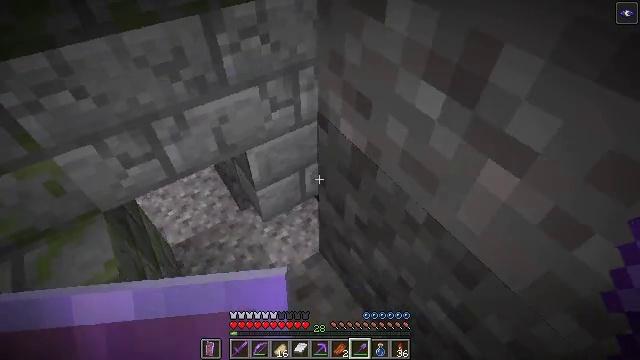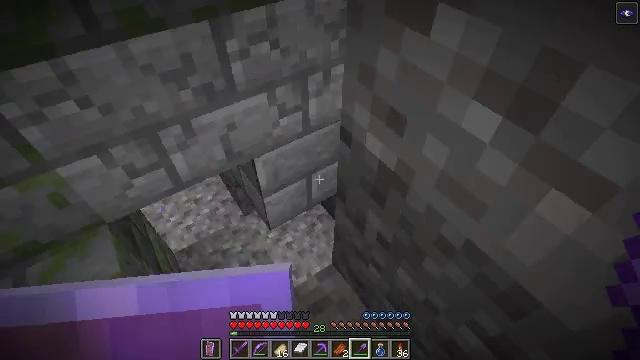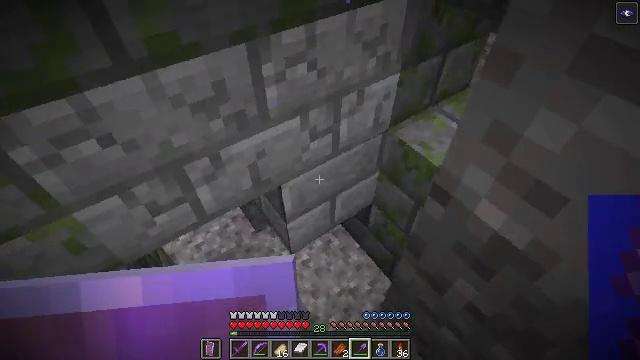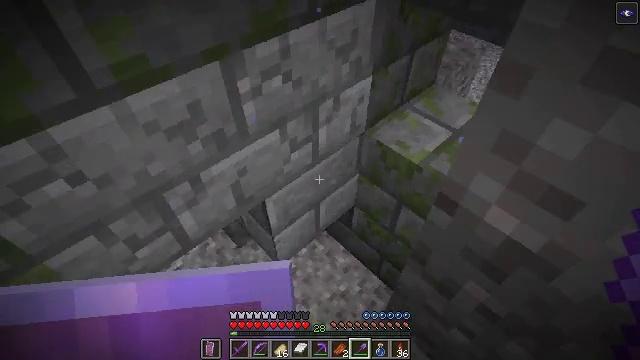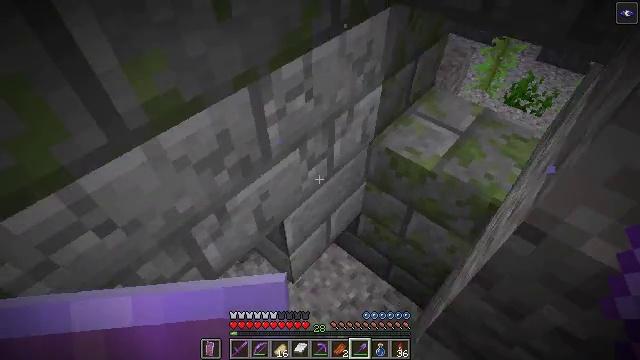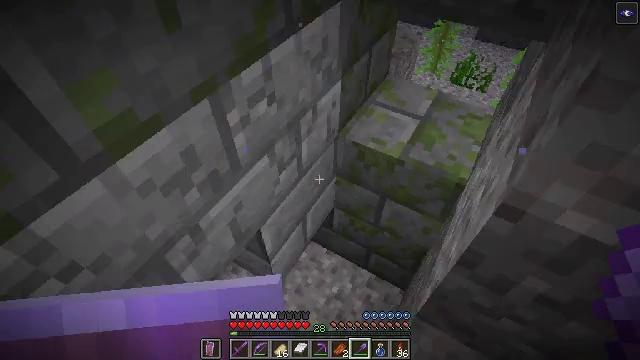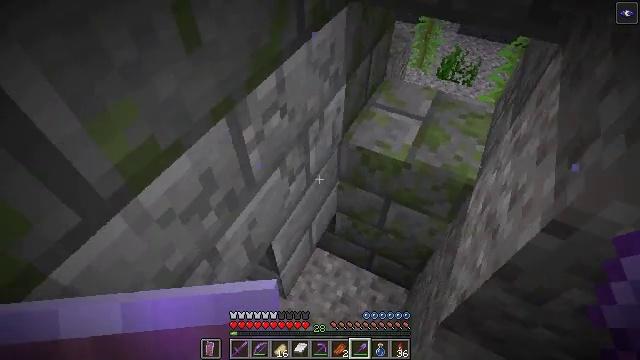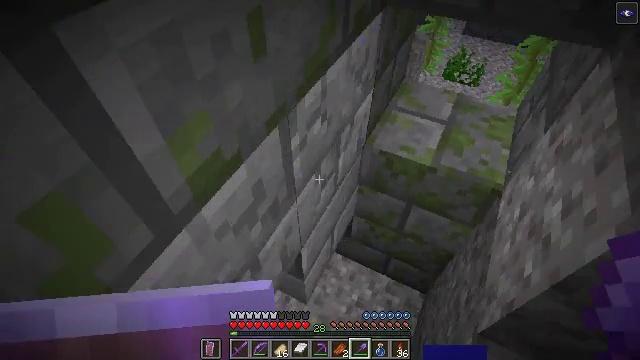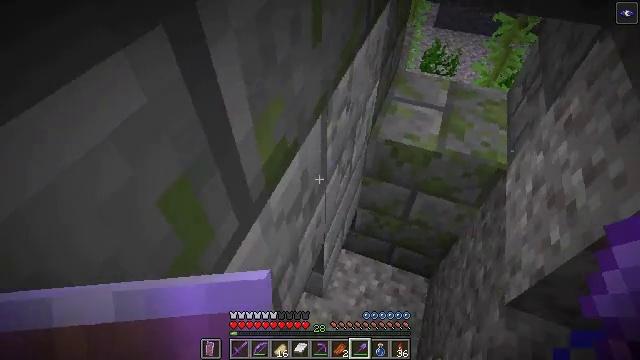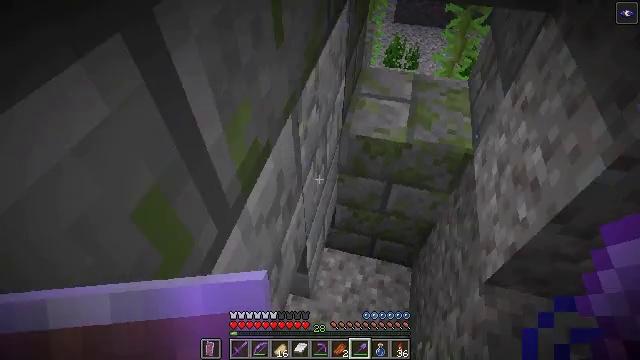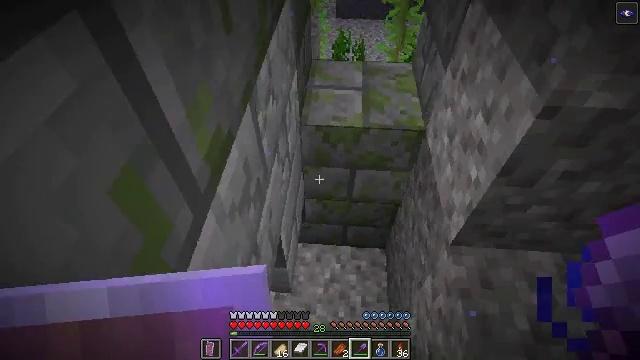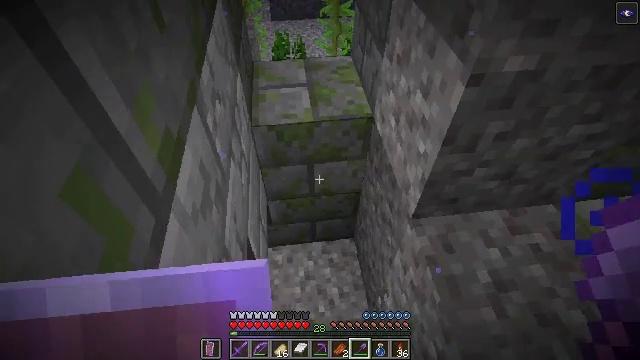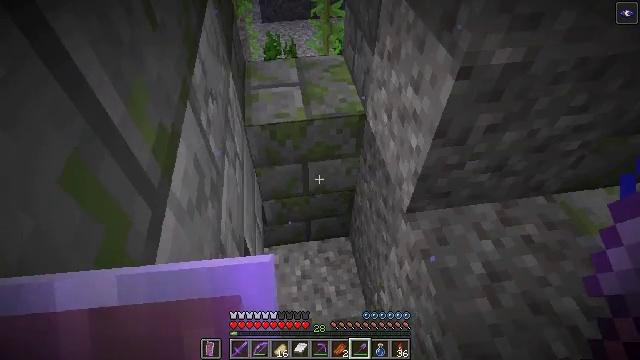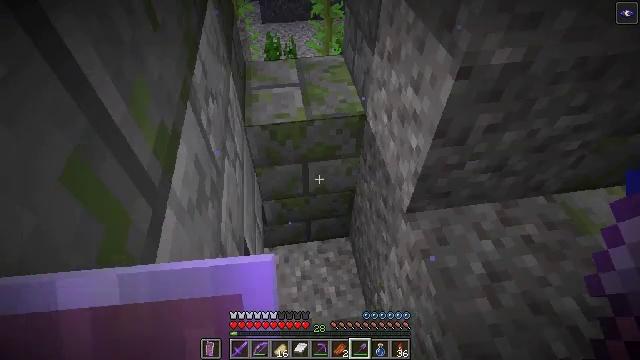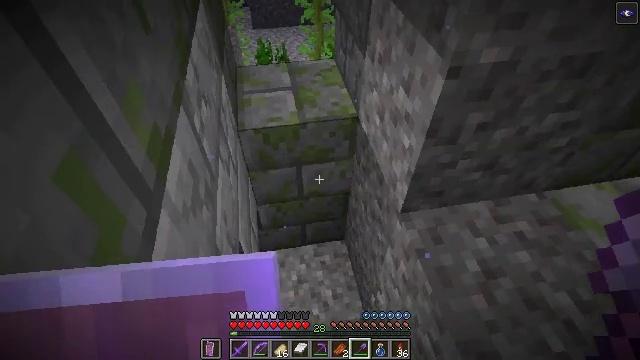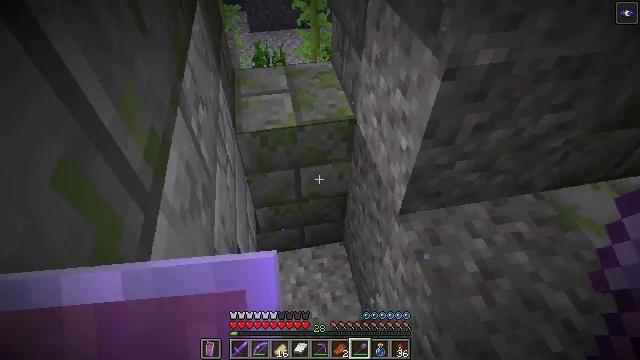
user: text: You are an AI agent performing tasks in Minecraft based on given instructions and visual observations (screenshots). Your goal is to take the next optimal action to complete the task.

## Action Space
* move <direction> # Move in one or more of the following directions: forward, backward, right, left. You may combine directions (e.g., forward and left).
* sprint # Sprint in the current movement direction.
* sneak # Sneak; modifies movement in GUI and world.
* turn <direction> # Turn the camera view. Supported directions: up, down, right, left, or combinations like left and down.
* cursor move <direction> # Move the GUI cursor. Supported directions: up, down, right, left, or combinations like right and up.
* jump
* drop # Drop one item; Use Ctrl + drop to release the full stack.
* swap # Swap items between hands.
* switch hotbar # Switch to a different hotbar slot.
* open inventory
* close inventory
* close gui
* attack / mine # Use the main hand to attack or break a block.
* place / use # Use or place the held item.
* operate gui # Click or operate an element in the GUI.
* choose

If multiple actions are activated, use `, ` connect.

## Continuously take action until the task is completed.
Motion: motion action
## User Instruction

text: Dig through gravel to clear a path.
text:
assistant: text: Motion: move forward and move left
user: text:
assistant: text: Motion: move forward and move left, turn right
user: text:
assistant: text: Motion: move left, turn right
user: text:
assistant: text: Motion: move left, turn right
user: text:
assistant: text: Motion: move left, turn right
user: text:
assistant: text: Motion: move left, turn right
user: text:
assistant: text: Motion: move left
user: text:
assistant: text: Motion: move left, turn right
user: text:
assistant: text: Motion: move left, turn right
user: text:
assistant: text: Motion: turn right
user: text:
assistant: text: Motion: turn right
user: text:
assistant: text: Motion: turn right
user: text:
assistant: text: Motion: no_op
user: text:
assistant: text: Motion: turn right
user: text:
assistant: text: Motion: no_op
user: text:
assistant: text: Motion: no_op
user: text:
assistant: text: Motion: turn down
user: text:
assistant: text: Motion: turn right and down
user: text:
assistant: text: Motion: turn right and down
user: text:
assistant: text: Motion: turn down
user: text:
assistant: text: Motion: no_op
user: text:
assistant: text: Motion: turn right
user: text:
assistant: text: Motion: turn right, attack / mine
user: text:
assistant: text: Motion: turn right and up, attack / mine
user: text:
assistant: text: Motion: turn right, attack / mine
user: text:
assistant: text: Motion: turn right, attack / mine
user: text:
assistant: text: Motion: attack / mine
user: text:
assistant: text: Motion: attack / mine
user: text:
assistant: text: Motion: attack / mine